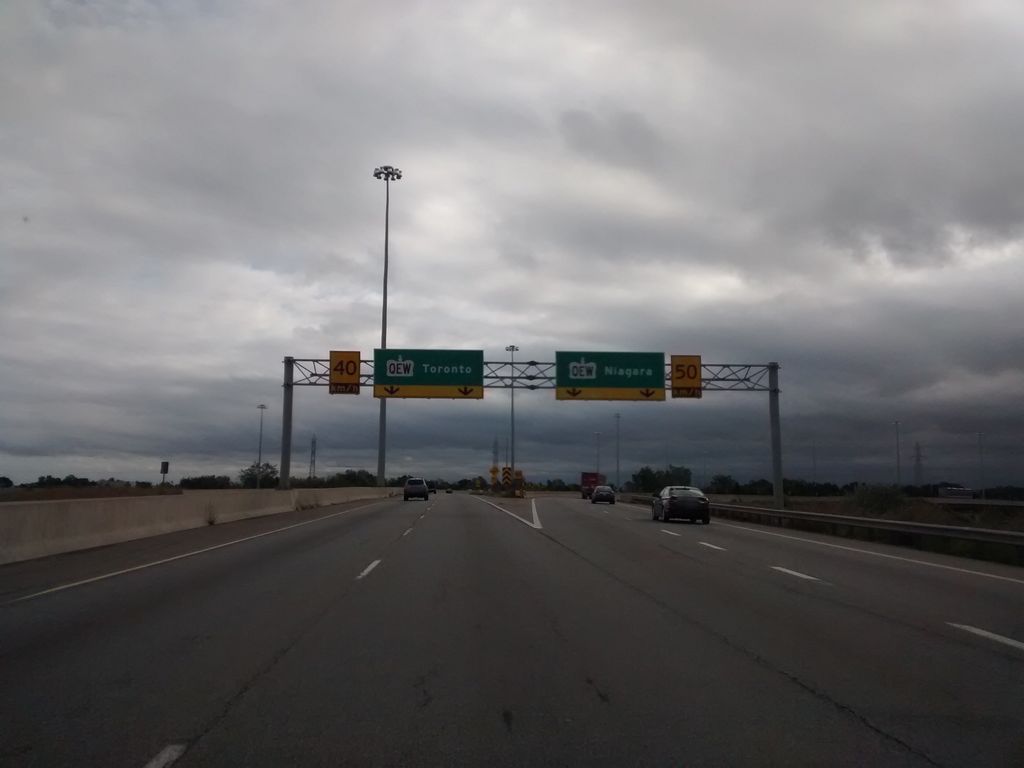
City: hamilton